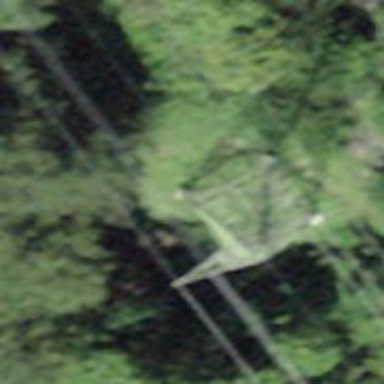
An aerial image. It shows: Power tower.